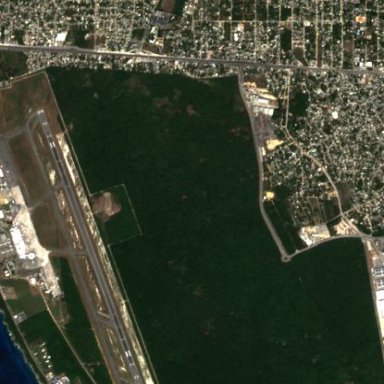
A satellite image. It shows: International aerodrome airport.